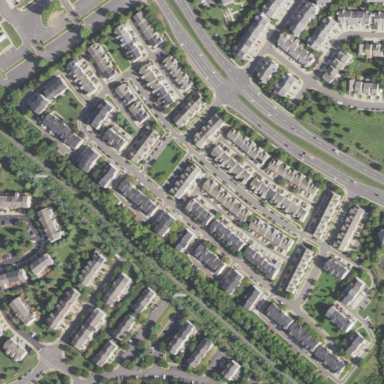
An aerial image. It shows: Residential area with grassy landcover.